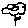
Label: flower